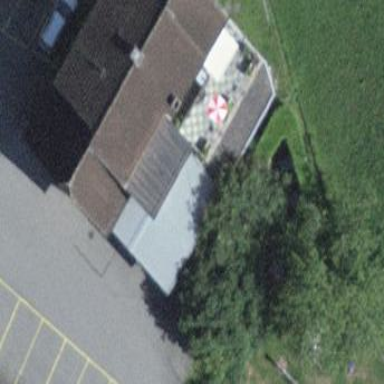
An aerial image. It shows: Restaurant building.